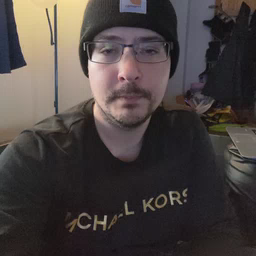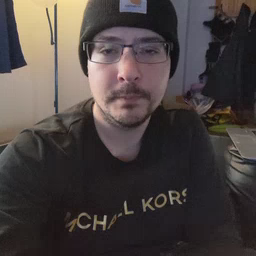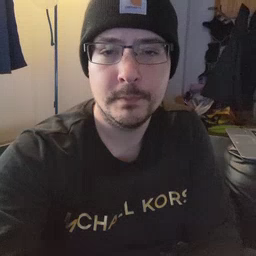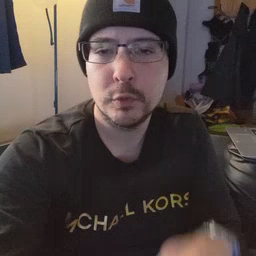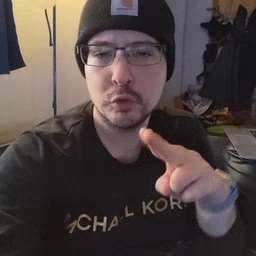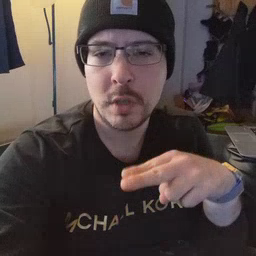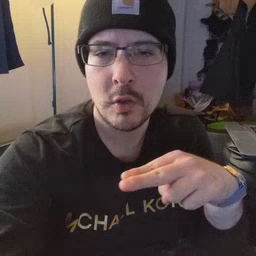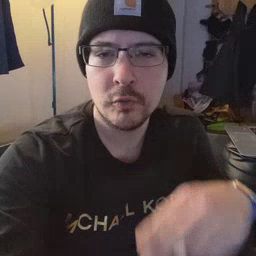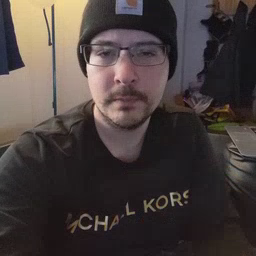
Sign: chair